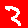
Digit: 3